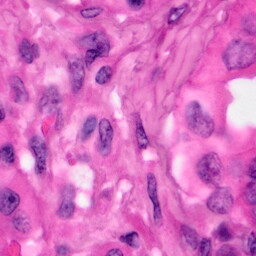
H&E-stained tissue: Pancreatic